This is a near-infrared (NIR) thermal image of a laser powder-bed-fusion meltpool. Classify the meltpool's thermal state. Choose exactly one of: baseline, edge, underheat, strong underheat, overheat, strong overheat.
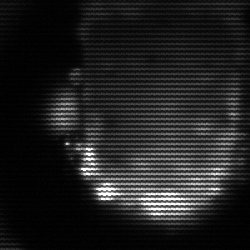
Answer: baseline